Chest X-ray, PA view. Patient: 62 years old, sex F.
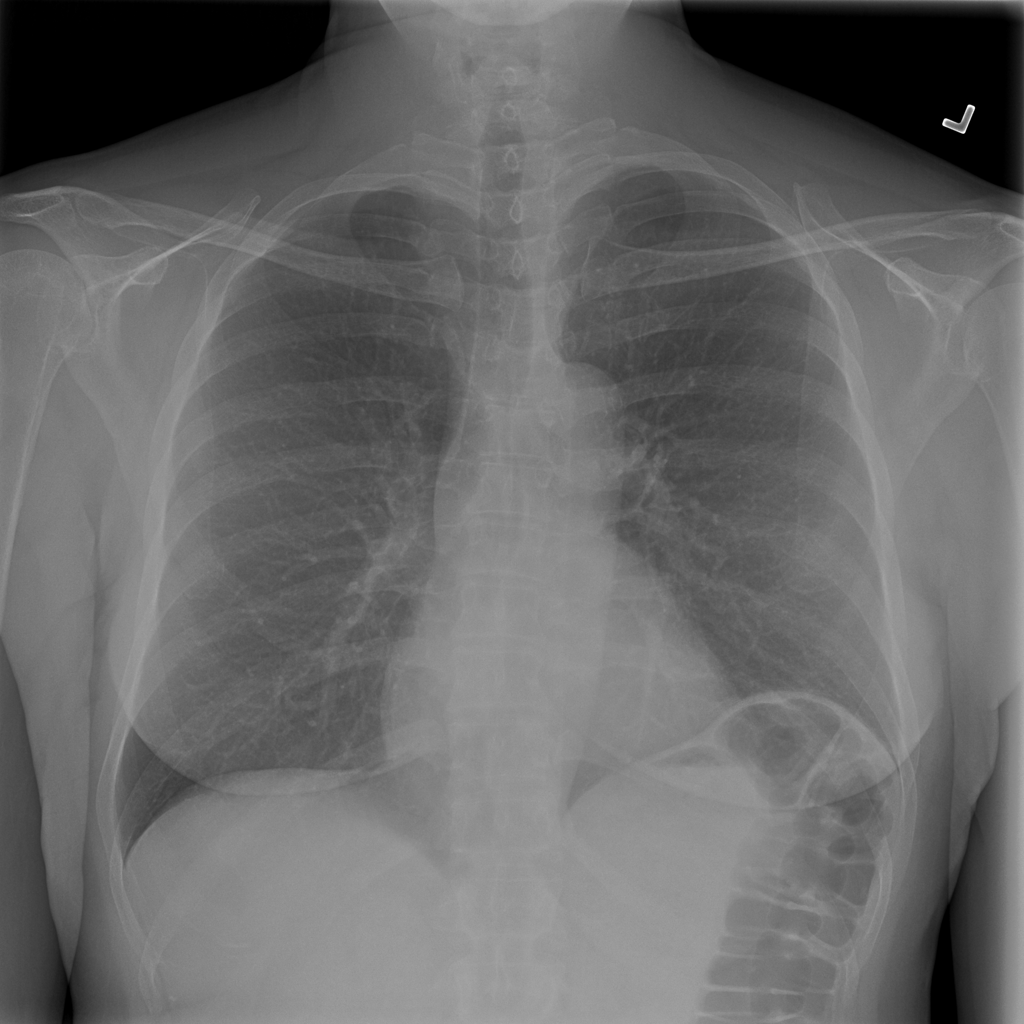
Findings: No Finding